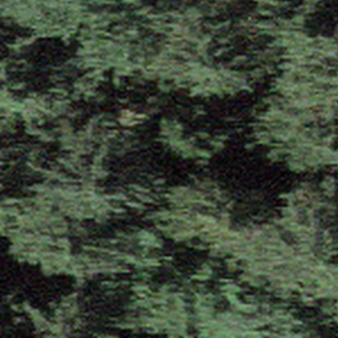
Label: other